Field crop: tomato
Growth stage: 1
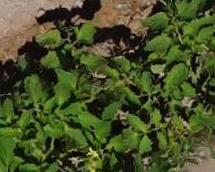
Species: tomato